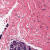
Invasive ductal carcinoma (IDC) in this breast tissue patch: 0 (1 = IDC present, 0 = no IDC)